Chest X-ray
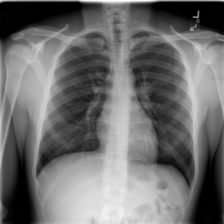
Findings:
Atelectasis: negative
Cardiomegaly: negative
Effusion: negative
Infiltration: negative
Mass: negative
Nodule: negative
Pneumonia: negative
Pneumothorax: negative
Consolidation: negative
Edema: negative
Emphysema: negative
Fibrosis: negative
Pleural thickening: negative
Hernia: negative